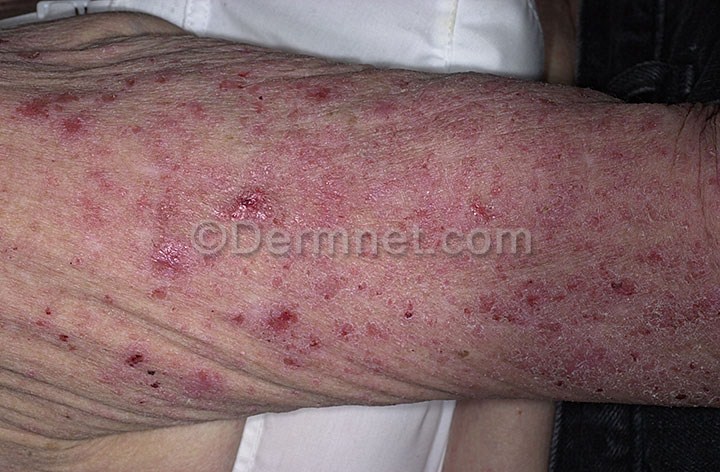
Disease: Eczema Photos